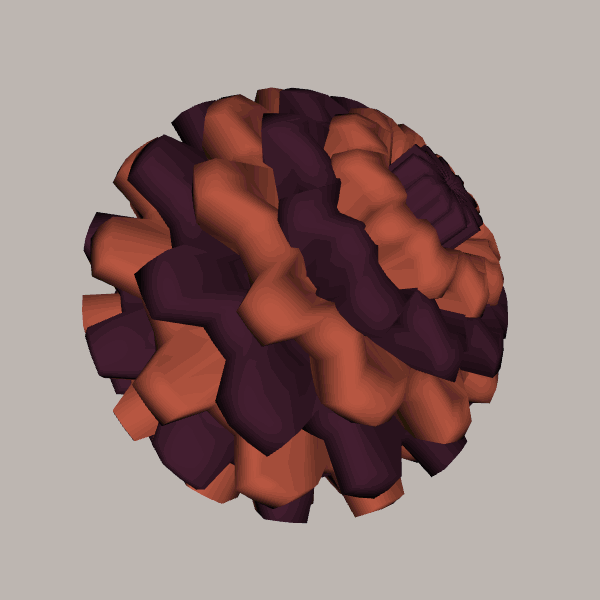
Background: light